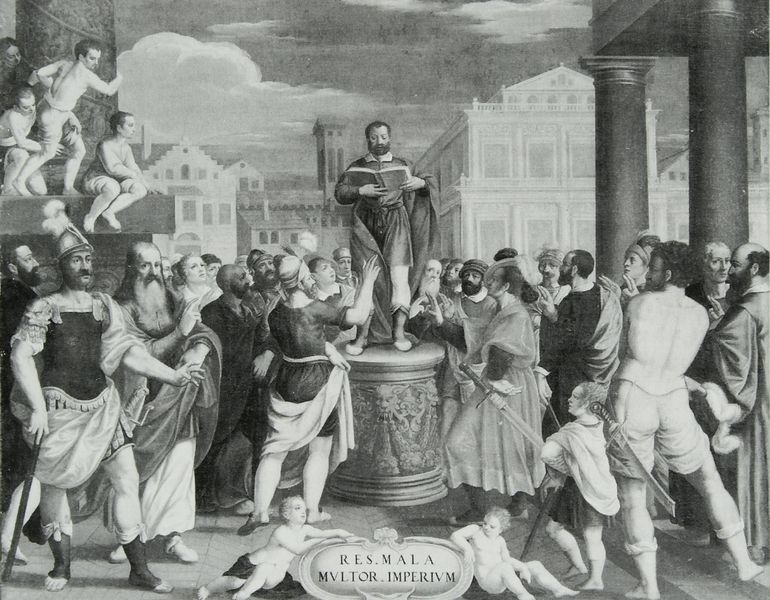
Titel: Demokratie
Künstler: Johann König
Standort: Augsburg
Institution: Rathaus
Schlagwörter: feder, himmel, mann, nackt, weiß, wolken, menschen, sitzen, stadt, fenster, finger, geste, grau, hintergrund, licht, männer, rücken, schwarz, säule, säulen, tür, zeichnung, dach, gebäude, haus, tuch, wolke, ansammlung, leute, menge, versammlung, bart, bärte, alte, architektur, bibel, geschichte, kleidung, sockel, stehen, stein, steine, vollbart, häuser, kirche, boden, gewand, mantel, redner, kind, publikum, renaissance, kinder, rund, schornstein, stock, turm, engel, putto, beine, hintern, schrift, italien, perspektive, schuhe, knaben, rede, dorf, giebel, platz, erhaben, krieg, kaiser, soldaten, ansprache, inschrift, lesen, festhalten, geländer, podest, junge, waden, zeigen, foto, barfuss, neger, antike, philosoph, buch, archtektur, palast, balustrade, zentralperspektive, druck, schwarzweiss, radierung, stich, schwert, schwerter, text, uniform, waffen, soldat, volk, helm, kreiger, herrscher, ritter, rüstung, kapitelle, pult, rom, kapitell, tribühne, römer, helme, sklave, historienmalerei, griechenland, marktplatz, tempel, löwe, fresko, wichtig, helmbusch, putten, bote, zuhörer, putti, vorlesen, römisch, forum, vorleser, zuhören, leonardo, latein, säle, seule, staffelgiebel, spannung, verkünden, schlecht, vortrag, verkündung, gesetz, trajansäule, soladten, verlesen, wolkw, bedeutsam, rednertribühne, schrtift, imperium, schlimme sache, gebauede, soldatenapostel, renaissance7, orator, rezitator, res mala, multor, zuhöten